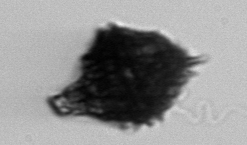
Label: Gonyaulax